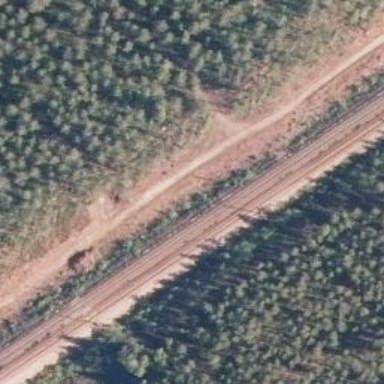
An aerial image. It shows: Single-track railway with continuous electrified contact lines.